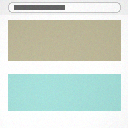
Screen state: on